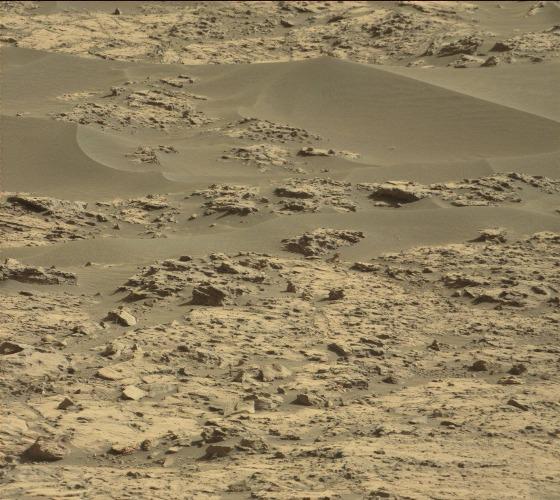
Terrain classes present: Bedrock, Gravel / Sand / Soil, Rock, Shadow